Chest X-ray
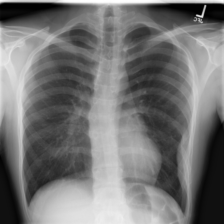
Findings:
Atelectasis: negative
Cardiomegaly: negative
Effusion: negative
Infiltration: negative
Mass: negative
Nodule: negative
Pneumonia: negative
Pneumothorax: negative
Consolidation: negative
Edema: negative
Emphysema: negative
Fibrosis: negative
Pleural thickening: negative
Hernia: negative